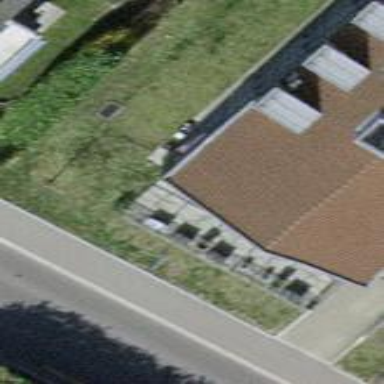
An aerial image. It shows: View of roof of building.